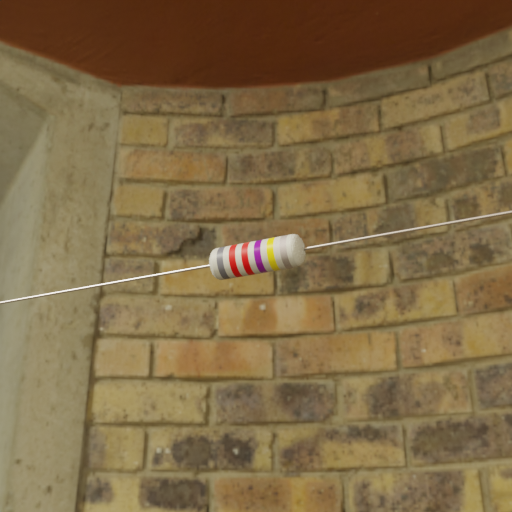
Resistor colour bands (in order): gray, red, red, violet, yellow, silver